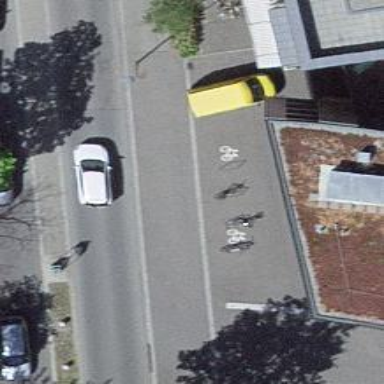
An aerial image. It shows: Bicycle parking area with floor facility.